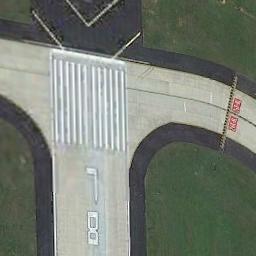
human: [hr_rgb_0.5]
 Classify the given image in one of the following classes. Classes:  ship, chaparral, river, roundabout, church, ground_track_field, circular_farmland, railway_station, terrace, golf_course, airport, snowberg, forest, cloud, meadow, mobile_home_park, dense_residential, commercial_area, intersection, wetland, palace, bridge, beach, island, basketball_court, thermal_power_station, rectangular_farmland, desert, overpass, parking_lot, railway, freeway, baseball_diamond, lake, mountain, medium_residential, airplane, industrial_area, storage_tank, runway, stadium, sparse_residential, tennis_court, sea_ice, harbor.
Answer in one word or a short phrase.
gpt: runway